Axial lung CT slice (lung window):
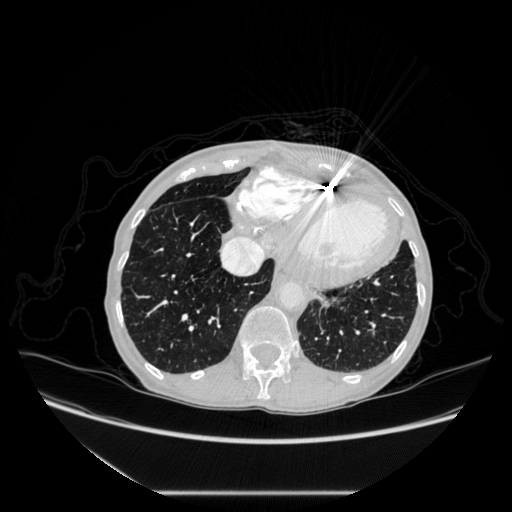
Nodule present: no